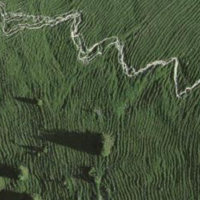
EUNIS habitat code: 23
Species observed at this site:
Gentiana cruciata